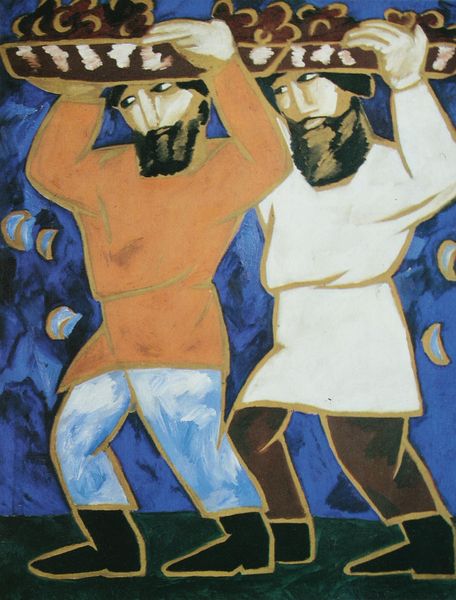
Titel: Zwei Bauern
Künstler: Natalia Gontscharowa
Standort: St. Petersburg
Institution: Russisches Museum
Schlagwörter: blau, blätter, kopf, weiß, gelb, grün, menschen, ocker, abend, braun, bunt, hüte, köpfe, männer, nacht, nase, orange, schwarz, gürtel, beige, bart, bärte, gesichter, hemd, wand, augen, diener, rahmen, tragen, bild, hände, gehen, boden, bauern, umrandung, früchte, schalen, vase, hellblau, taille, umrisse, zwei, schuhe, hosen, ernte, hemden, körbe, transport, linien, herbst, essen, umriss, gestirne, sterne, jacken, konturen, stiefel, tunika, träger, gebrannt, sklaven, tuniken, kaftan, monde, frühchristlich, blauer hintergrund, tabletts, hems, obstpflücker, servierer, über den köpfen